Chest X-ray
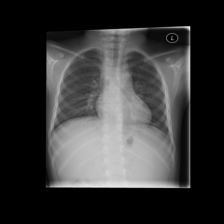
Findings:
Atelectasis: negative
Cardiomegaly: negative
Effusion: negative
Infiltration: positive
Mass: negative
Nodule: negative
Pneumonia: negative
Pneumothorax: negative
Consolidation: negative
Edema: negative
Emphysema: negative
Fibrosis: negative
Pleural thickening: negative
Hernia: negative